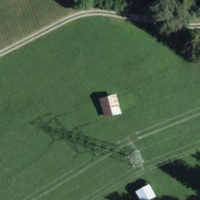
EUNIS habitat code: 24
Species observed at this site:
Lysimachia vulgaris